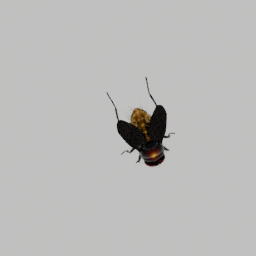
Label: animals